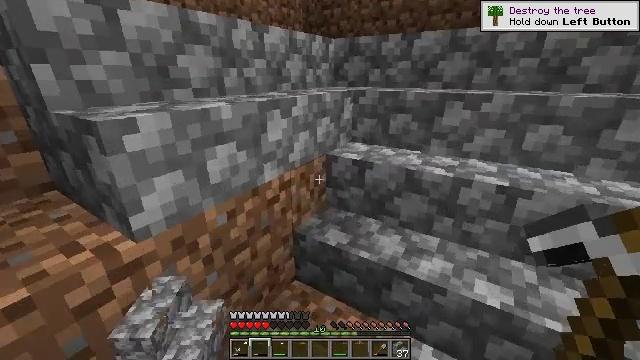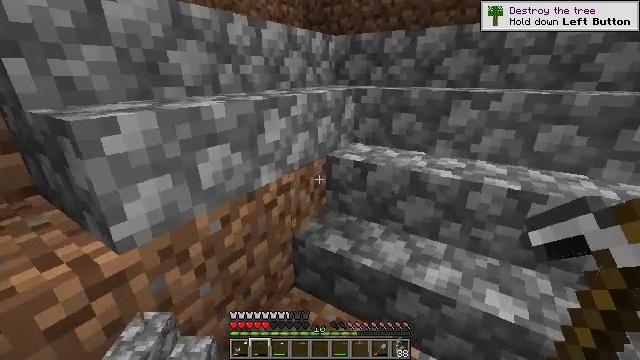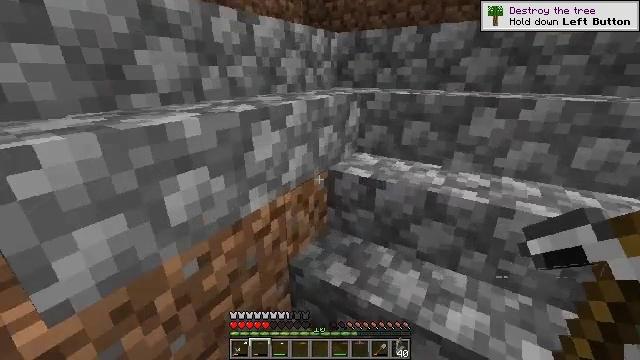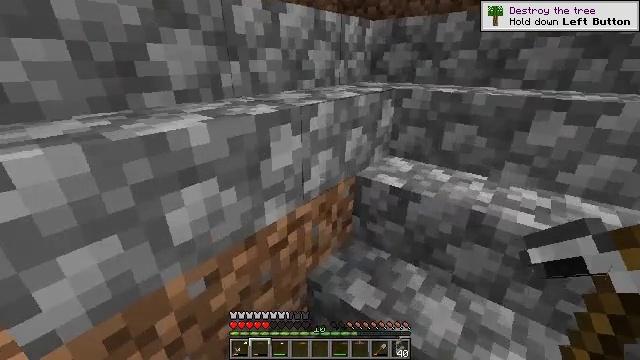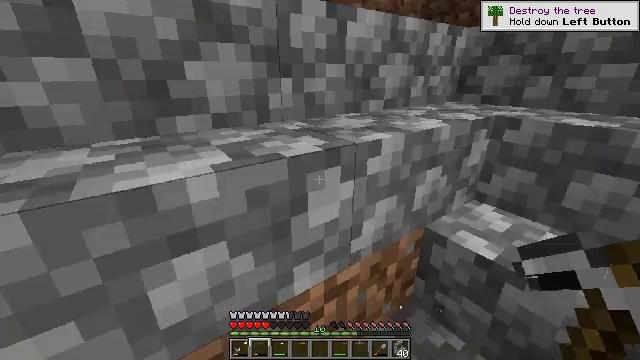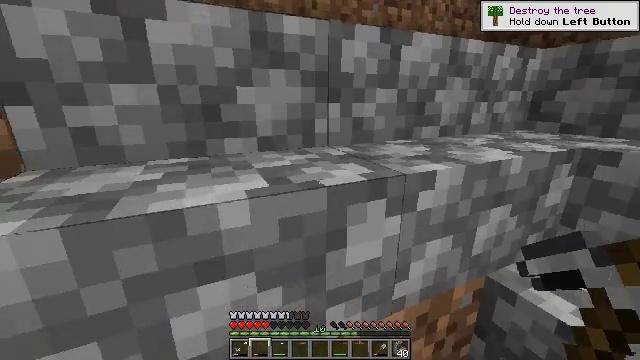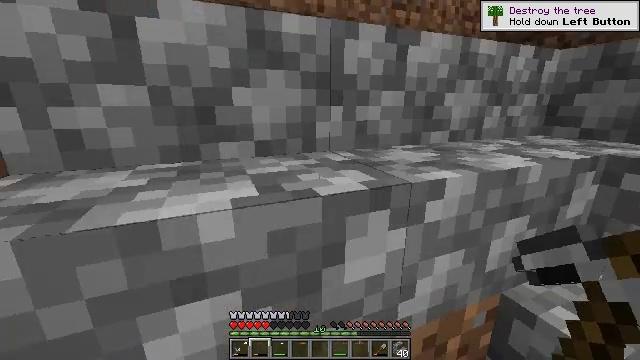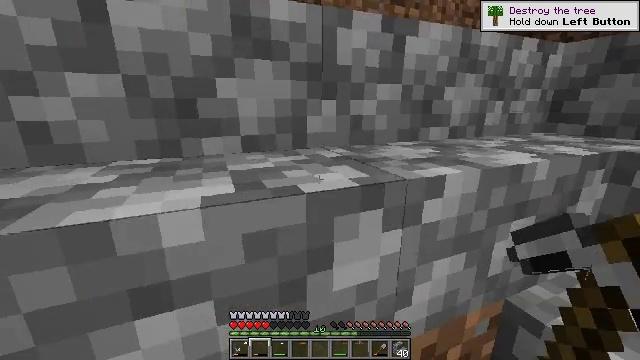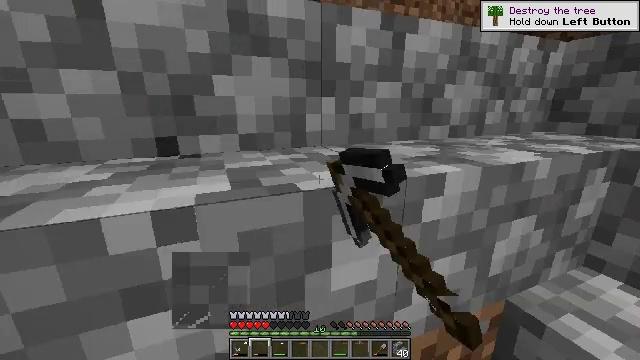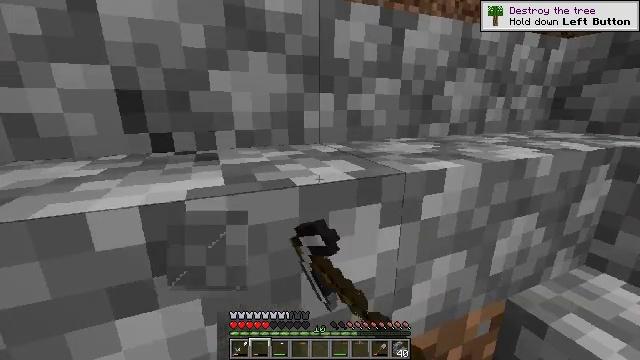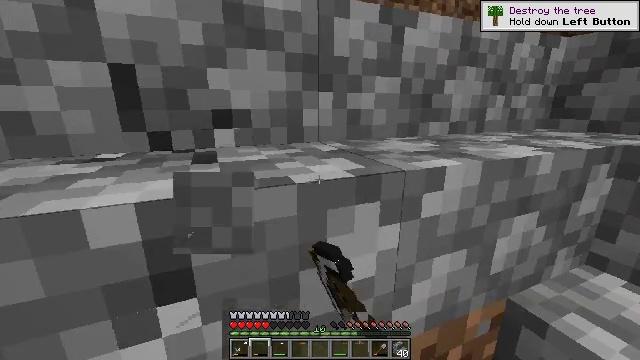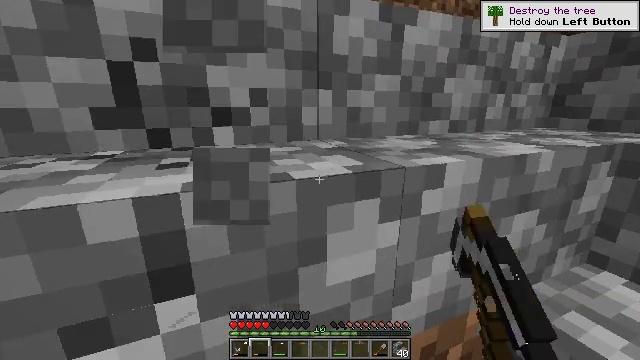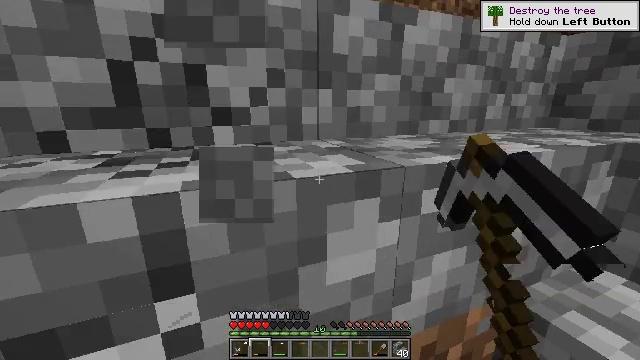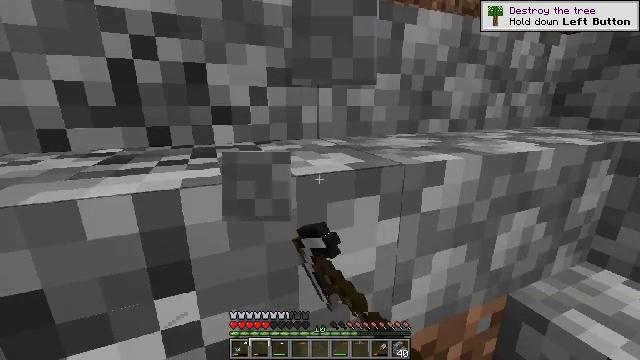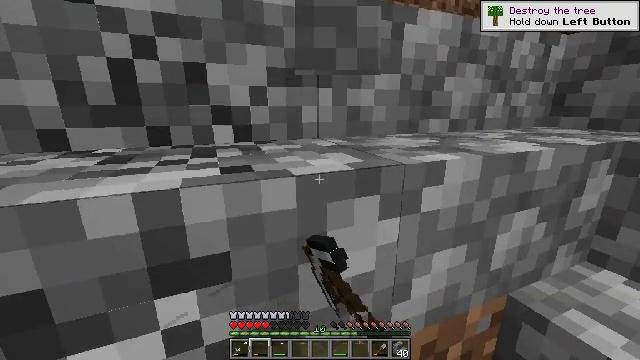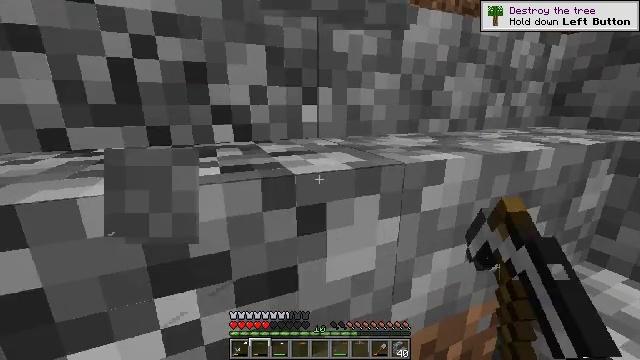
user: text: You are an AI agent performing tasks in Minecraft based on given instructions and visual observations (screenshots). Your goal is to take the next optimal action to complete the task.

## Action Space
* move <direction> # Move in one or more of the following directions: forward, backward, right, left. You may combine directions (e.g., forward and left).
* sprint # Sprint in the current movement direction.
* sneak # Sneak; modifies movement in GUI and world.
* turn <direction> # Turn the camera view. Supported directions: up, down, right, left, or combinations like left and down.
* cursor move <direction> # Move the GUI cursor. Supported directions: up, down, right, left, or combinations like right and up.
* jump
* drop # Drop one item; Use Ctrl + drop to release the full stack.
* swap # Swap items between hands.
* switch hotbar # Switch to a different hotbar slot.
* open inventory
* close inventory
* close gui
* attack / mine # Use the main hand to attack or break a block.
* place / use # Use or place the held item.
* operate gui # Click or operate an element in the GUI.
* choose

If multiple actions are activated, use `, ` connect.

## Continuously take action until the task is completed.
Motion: motion action
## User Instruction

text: Recycle the cobblestone stairs.
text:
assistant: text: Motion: move forward
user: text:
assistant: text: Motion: move forward
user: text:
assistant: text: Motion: move forward, turn left and down
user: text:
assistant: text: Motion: move forward, turn left and up
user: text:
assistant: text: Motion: turn left and up
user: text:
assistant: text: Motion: turn left and up
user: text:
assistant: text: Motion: attack / mine
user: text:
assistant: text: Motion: attack / mine
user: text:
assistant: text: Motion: attack / mine
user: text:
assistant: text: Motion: attack / mine
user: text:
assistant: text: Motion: attack / mine
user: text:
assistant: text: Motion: attack / mine
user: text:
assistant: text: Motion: attack / mine
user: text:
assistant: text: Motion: attack / mine
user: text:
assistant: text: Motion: attack / mine
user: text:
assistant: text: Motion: attack / mine
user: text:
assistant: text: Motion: attack / mine
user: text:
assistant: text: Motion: attack / mine
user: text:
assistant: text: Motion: attack / mine
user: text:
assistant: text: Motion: turn right and up, attack / mine
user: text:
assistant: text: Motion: turn right and up, attack / mine
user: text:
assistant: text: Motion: turn right, attack / mine
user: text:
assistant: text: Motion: attack / mine
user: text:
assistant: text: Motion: attack / mine
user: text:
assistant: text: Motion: attack / mine
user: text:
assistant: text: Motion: turn left and down, attack / mine
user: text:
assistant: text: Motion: turn left and down, attack / mine
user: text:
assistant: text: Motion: turn left and down, attack / mine
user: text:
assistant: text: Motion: attack / mine
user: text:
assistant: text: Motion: attack / mine